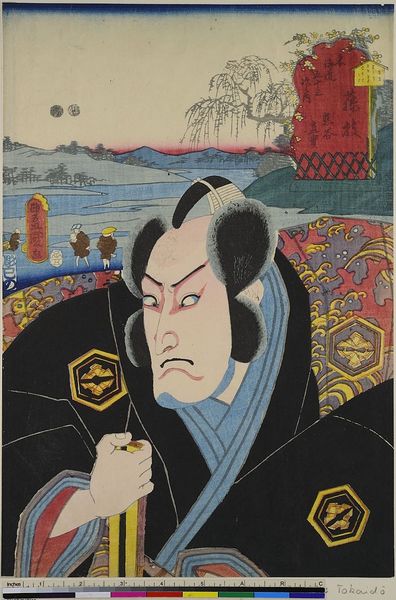
Titel: Fujieda: Der Schauspieler Bando Mitsugoro III als Kumagai Naozane, aus der Serie: Die 53 Stationen des Tokaido
Künstler: Utagawa Kunisada
Standort: Hamburg
Institution: Museum für Kunst und Gewerbe Hamburg
Schlagwörter: baum, himmel, mann, wasser, fluss, landschaft, menschen, haar, schwarz, blick, augen, mensch, gewand, mantel, stoff, person, theater, holzschnitt, japan, schrift, berge, finster, japanisch, schriftzeichen, asien, druckgraphik, druckgrafik, zeit, schauspieler, farbholzschnitt, schauspielerin, tourismus, reisen, figure, kabuki, traditionell, edo, obi, reproduktionen, schrifdt, f, hokusai, druckerzeugnisse, theateraufführung, ukiyo